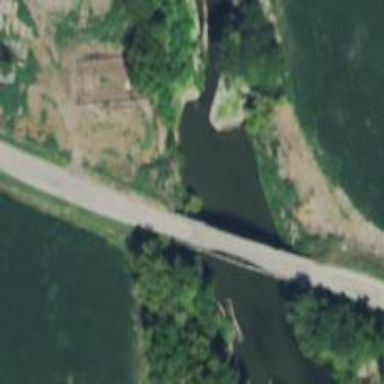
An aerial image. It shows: Residential road with bridge.